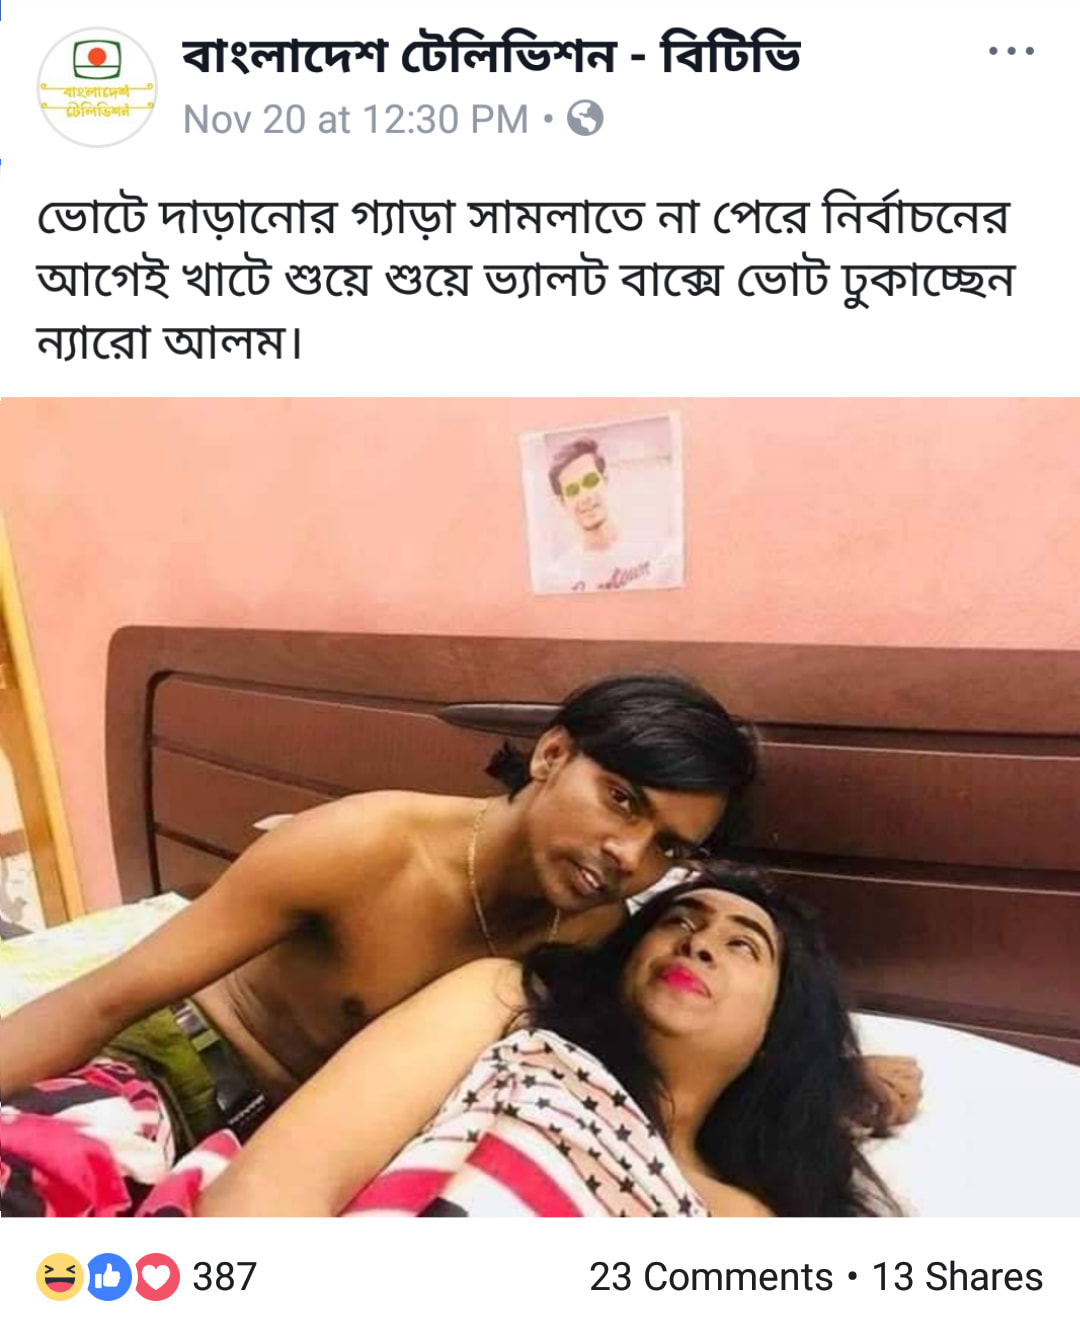
Text: বাংলাদেশ টেলিভিশন - বিটিভি     ভোটে দাড়ানোর গ্যাড়া সামলাতে না পেরে নির্বাচনের আগেই খাটে শুয়ে শুয়ে ভ্যালট বাক্সে ভোট ঢুকাচ্ছেন ন্যারো আলম ।
Label: Hate
Hate category: Personal Offence
Targeted group: Individual